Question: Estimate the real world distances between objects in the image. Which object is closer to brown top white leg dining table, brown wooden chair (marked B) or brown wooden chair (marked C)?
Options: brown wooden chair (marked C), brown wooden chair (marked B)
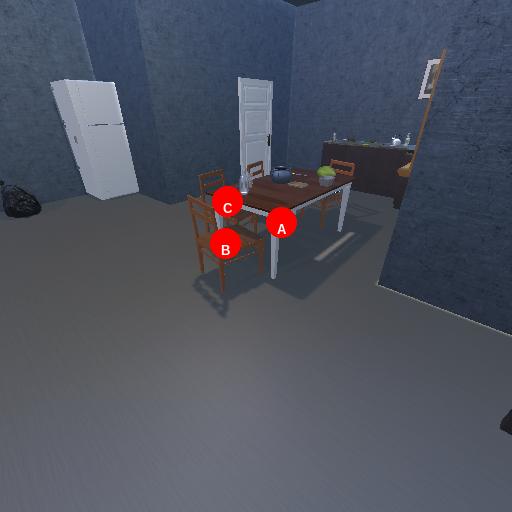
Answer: brown wooden chair (marked C)